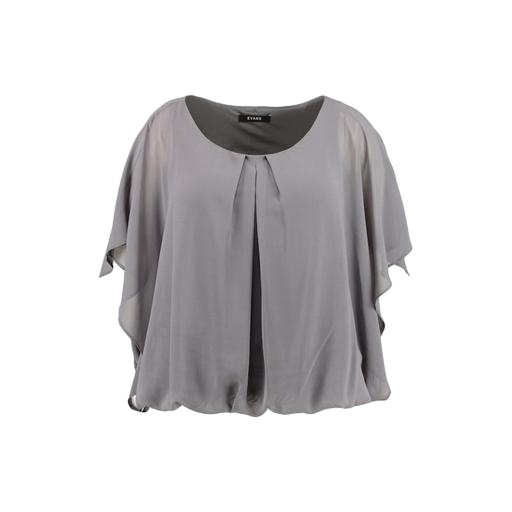
batwing t-shirt, gray plus size angel-sleeve blouse, short-sleeve top only macy, white background